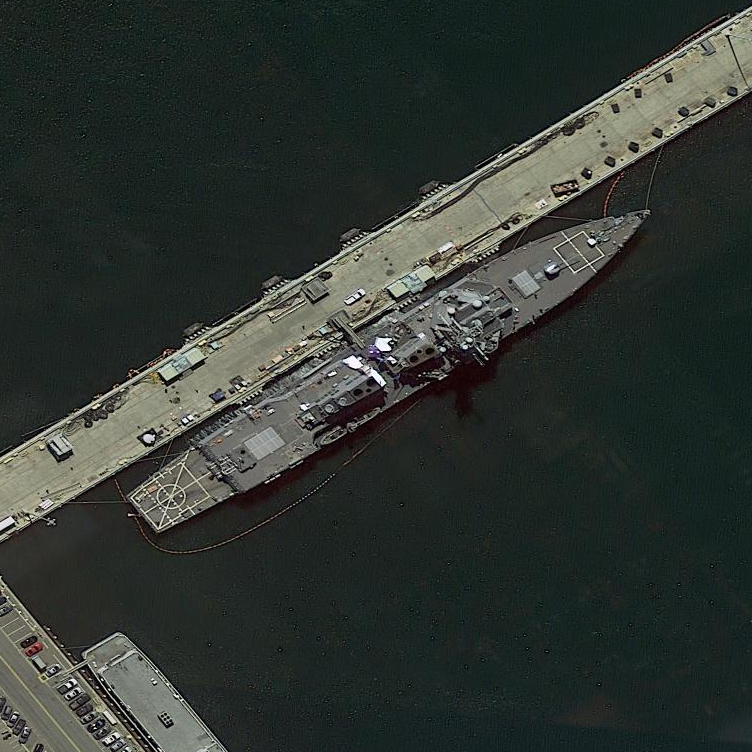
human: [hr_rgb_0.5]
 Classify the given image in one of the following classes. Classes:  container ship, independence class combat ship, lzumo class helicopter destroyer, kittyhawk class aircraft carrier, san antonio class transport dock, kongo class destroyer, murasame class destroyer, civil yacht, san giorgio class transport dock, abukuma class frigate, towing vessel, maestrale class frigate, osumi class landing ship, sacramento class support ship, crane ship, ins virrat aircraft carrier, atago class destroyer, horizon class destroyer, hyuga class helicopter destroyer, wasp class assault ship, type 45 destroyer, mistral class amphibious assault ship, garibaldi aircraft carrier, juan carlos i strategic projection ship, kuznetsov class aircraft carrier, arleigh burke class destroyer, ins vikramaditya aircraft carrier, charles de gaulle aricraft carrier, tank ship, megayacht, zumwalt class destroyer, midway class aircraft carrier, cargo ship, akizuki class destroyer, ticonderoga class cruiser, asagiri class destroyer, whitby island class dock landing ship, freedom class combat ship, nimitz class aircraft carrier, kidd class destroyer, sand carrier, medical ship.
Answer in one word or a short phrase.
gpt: Arleigh Burke class destroyer